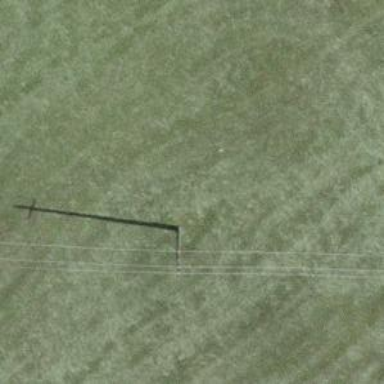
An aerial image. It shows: Minor power line.